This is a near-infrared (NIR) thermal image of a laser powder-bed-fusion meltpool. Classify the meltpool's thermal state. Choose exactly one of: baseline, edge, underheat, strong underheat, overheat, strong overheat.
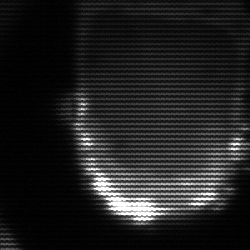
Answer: baseline